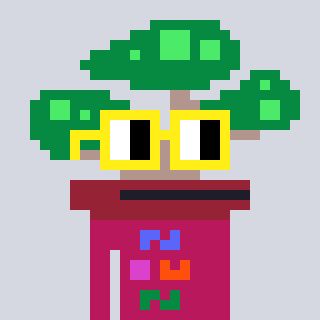
a pixel art character with square yellow glasses, a bonsai-shaped head and a darkpink-colored body on a cool background